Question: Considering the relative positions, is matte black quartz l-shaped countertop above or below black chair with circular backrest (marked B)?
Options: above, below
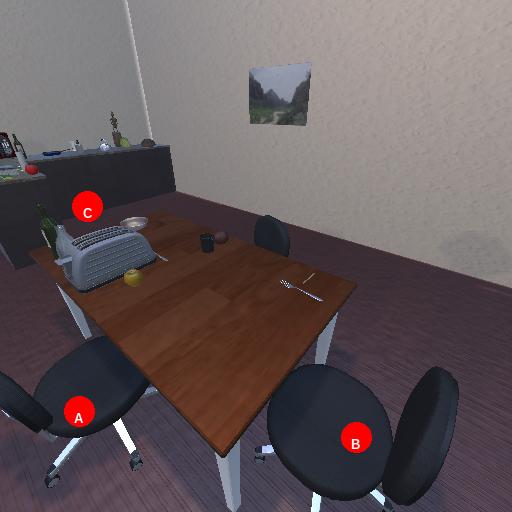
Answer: above